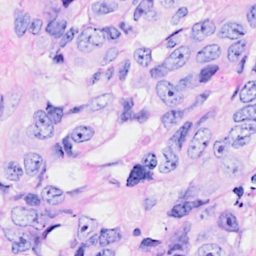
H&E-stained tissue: Breast